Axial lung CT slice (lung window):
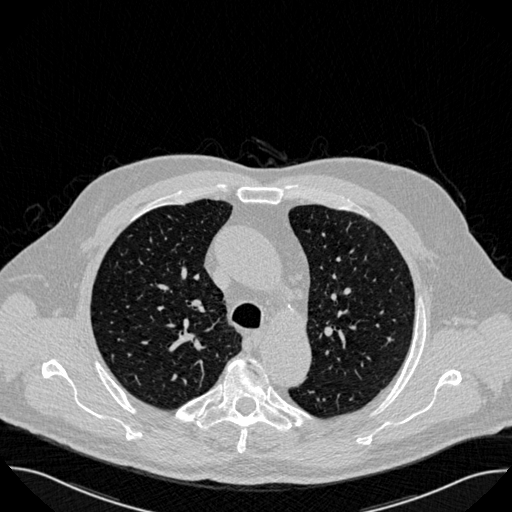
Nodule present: no